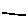
Label: line